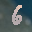
Label: 6